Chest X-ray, AP view. Patient: 28 years old, sex F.
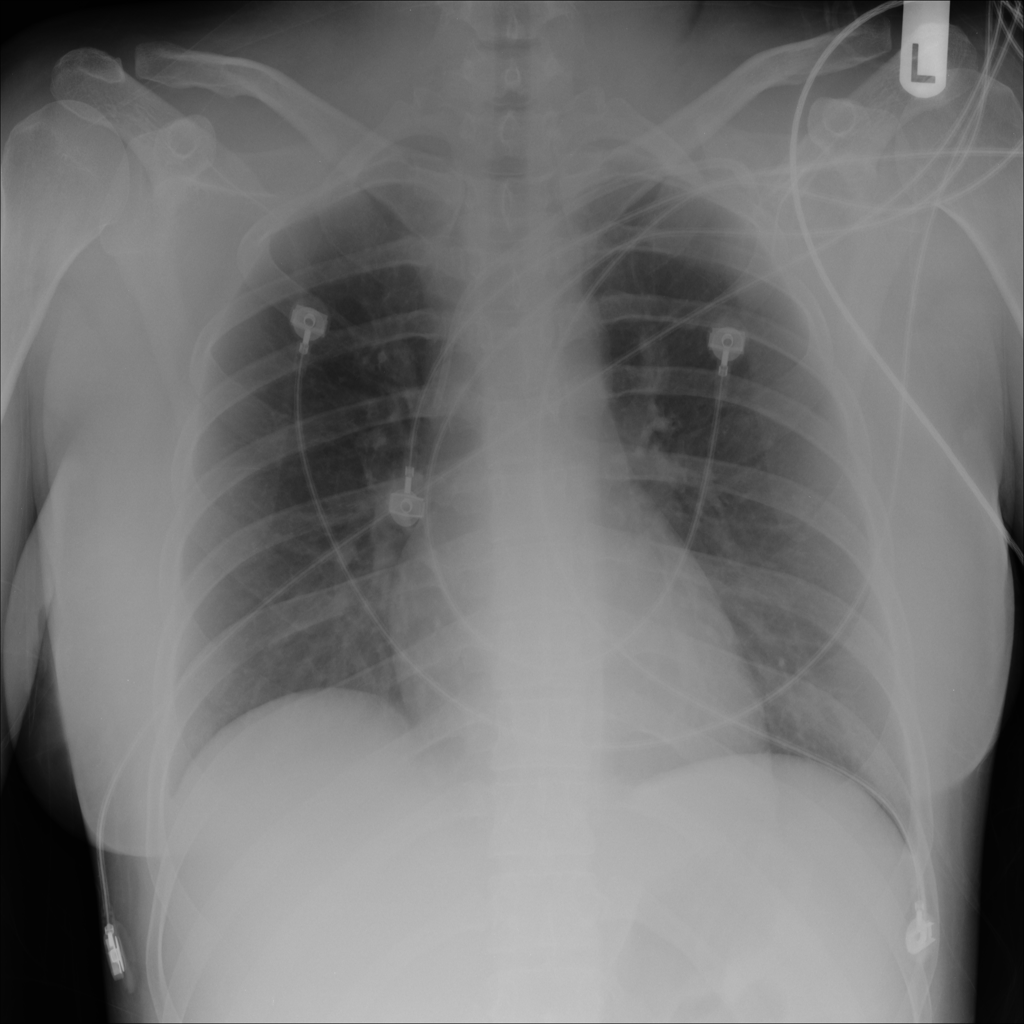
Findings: No Finding